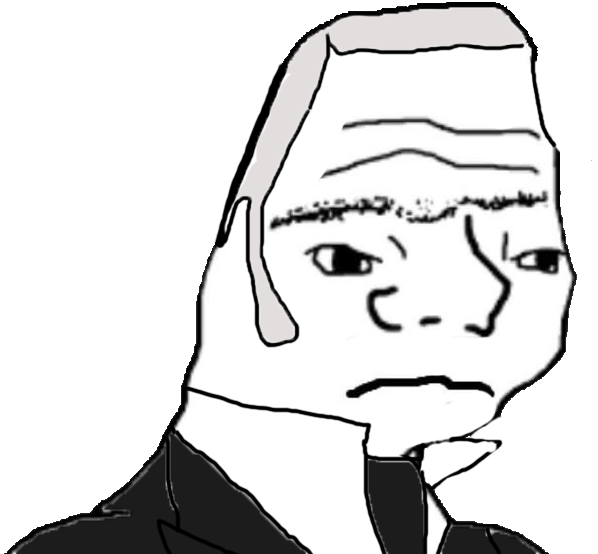
Label: 5_Boomer